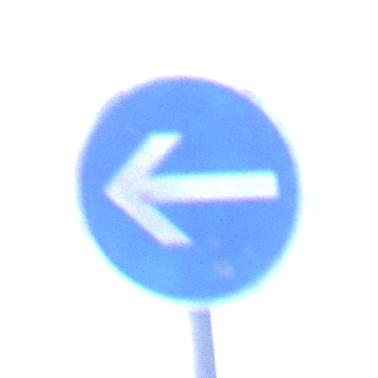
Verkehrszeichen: VorgeschriebeneFahrtrichtungHierLinks
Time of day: SunriseSunset
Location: Outdoor (Urban)
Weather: Overcast
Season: NotSpecified
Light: Natural